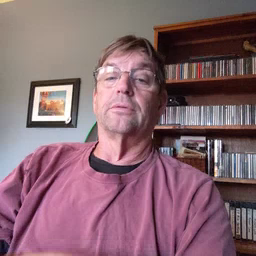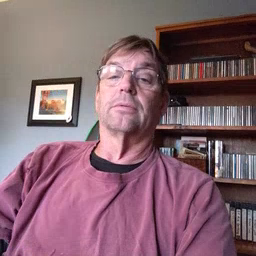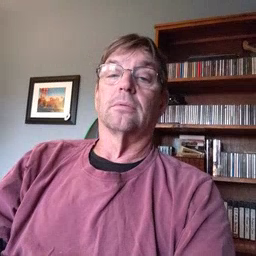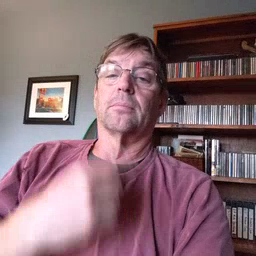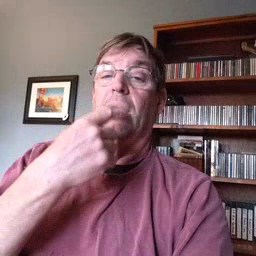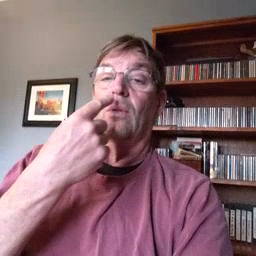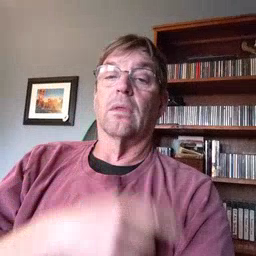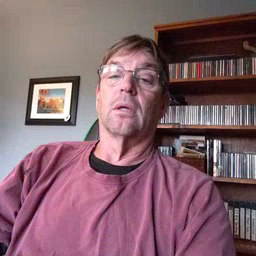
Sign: mouth